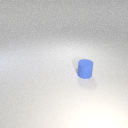
small blue rubber cylinder